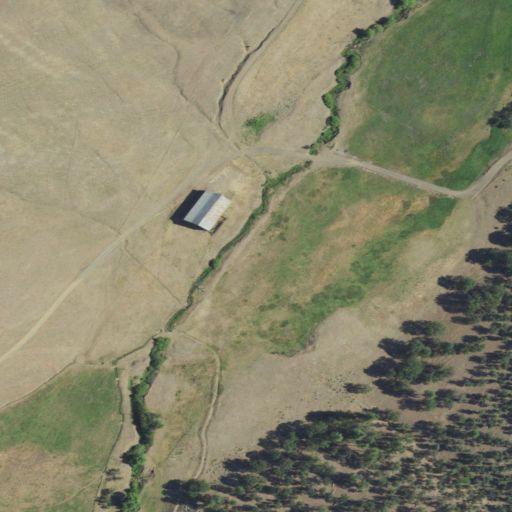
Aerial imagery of valley in California named Meadow Gulch containing grassland, shrub, evergreen forest, and herbaceous wetlands